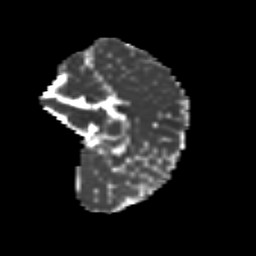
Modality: MD
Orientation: sagittal
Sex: female
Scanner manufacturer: siemens
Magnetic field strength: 3 T
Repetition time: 5 s
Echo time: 0.071 s